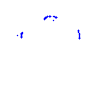
Particle: proton